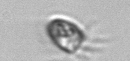
Label: Balanion